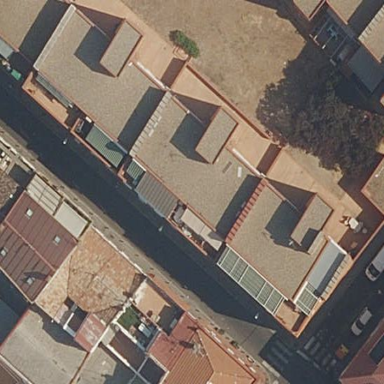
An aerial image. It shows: Image showing building with apartments.